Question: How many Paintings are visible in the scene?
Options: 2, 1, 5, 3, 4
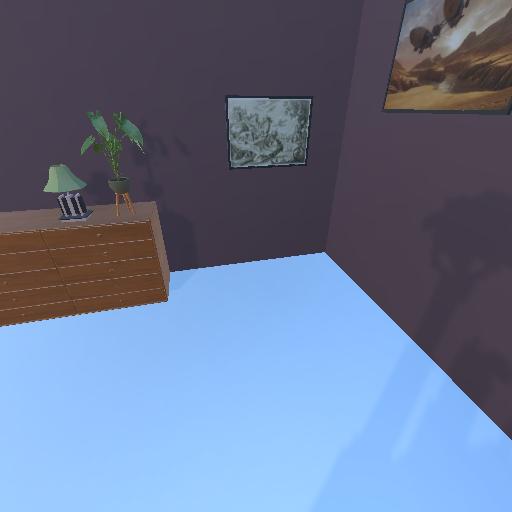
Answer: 2